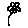
Label: flower